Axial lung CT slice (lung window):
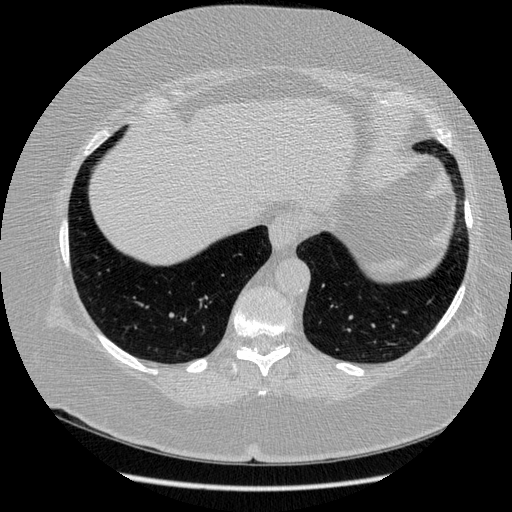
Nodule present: no